Question: See the pic:

I know gradients, but in this pic, the gradient border is irregular, just like pouring water.
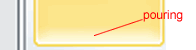
Answer: I think you're referring to a "gradient" -- there is a <URL>.